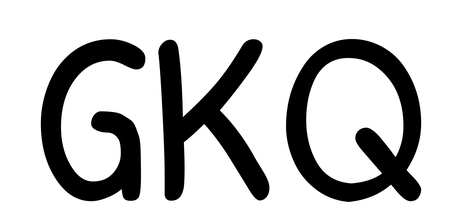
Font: PatrickHand-Regular